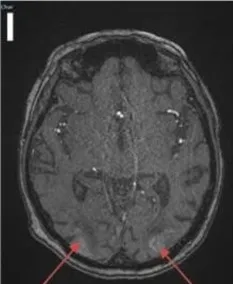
First brain imaging. (I) Magnetic resonance angiography time-of-flight (MRA TOF) sequences showing breakdown of BBB in the occipital lobes.
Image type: radiology (mri)